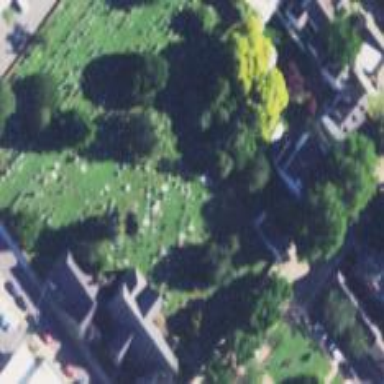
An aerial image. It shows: Cemetery.